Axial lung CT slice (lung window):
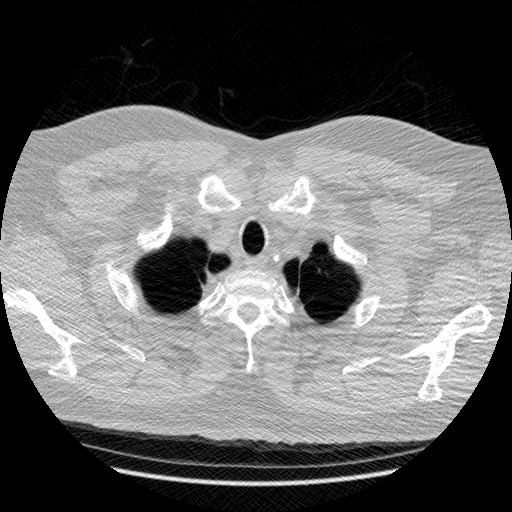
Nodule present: no